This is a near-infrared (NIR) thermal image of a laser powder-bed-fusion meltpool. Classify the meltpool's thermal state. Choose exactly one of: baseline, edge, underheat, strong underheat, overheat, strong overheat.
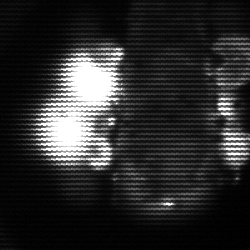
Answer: strong underheat